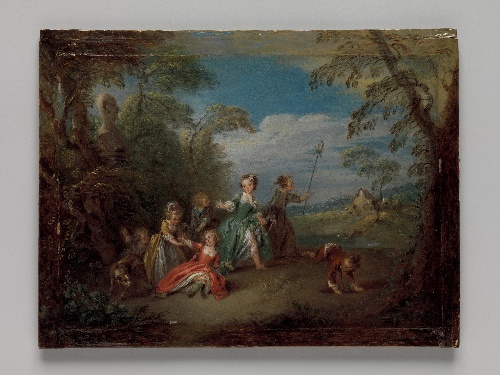
Title: The Golden Age
Artist: Jean-Baptiste Joseph Pater
Artist bio: French, Valenciennes 1695–1736 Paris
Object type: Painting
Classification: Paintings
Medium: Oil on wood
Dimensions: 6 3/8 x 9 in. (16.2 x 22.9 cm)
Department: European Paintings
Credit line: The Jack and Belle Linsky Collection, 1982
Accession year: 1982
Repository: Metropolitan Museum of Art, New York, NY
Tags: Boys|Girls|Playing|Dogs|Toys